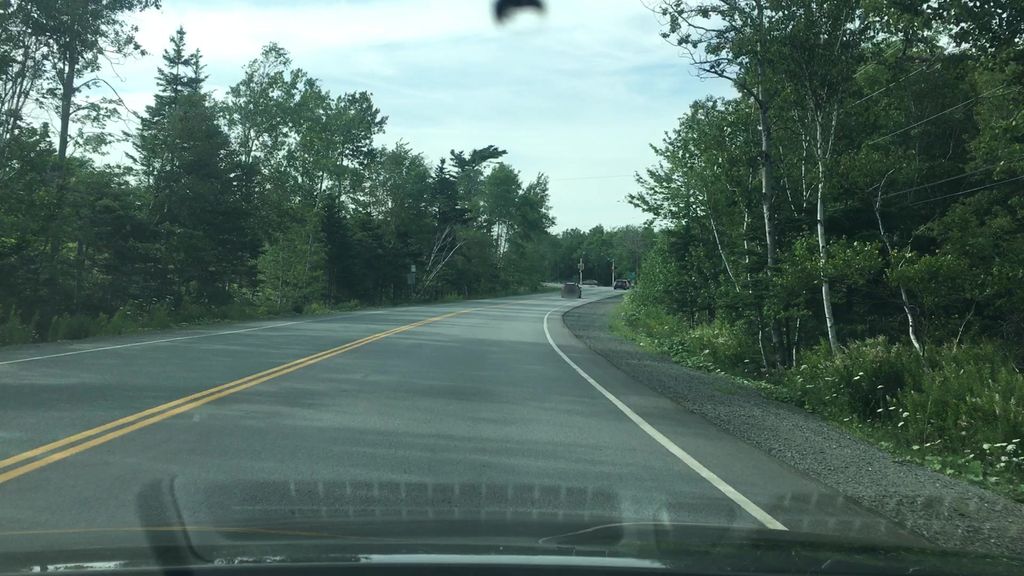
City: halifax